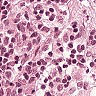
Metastatic tissue present: no